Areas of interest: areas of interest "Shopping Mall"
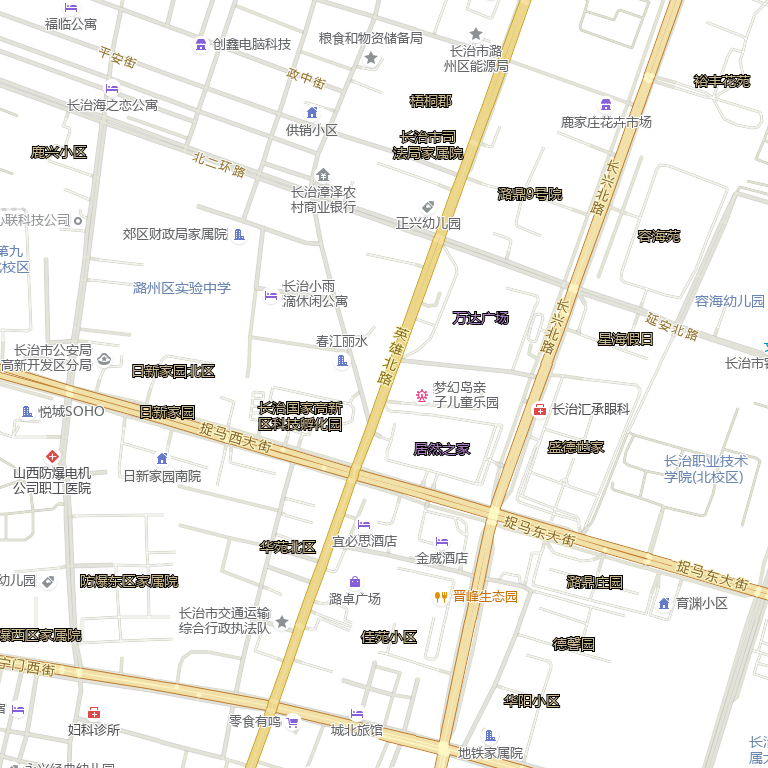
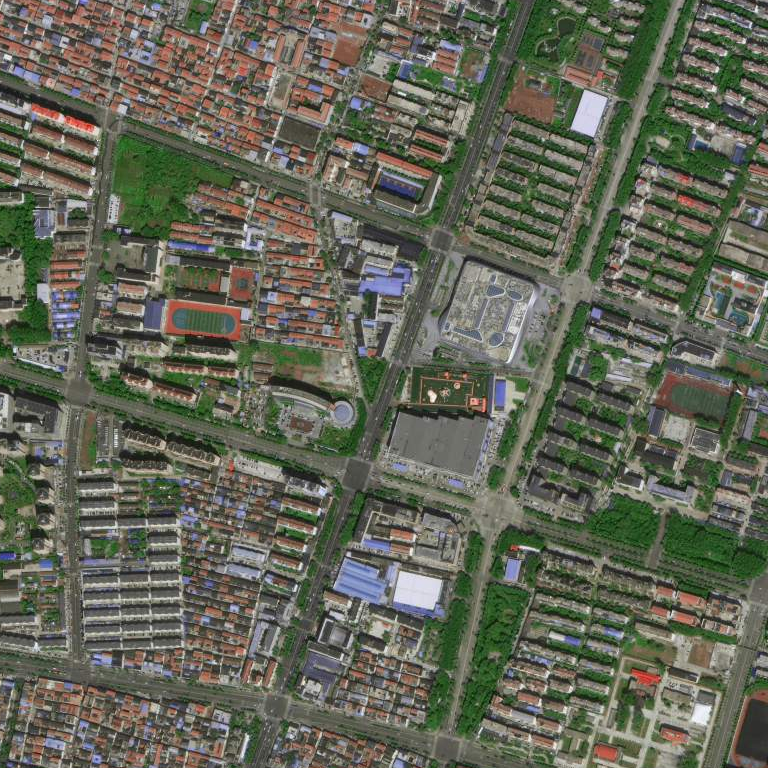